Question:
the corresponding xml layout:
'''
<RelativeLayout
android:layout_width="wrap_content"
android:layout_height="wrap_content"
android:id="@+id/buttons_holder"
android:layout_below="@+id/list_holder"
android:layout_alignParentBottom="true">
<ImageButton
android:layout_width="wrap_content"
android:layout_height="match_parent"
android:id="@+id/previous_button"
android:src="@android:drawable/ic_media_previous"
android:layout_alignParentLeft="true"
android:minWidth="150dp"
android:layout_alignParentBottom="false"
android:layout_alignParentRight="false"
android:layout_alignParentTop="false"
android:scaleType="fitEnd" />
<ImageButton
android:layout_width="wrap_content"
android:layout_height="match_parent"
android:id="@+id/forward_button"
android:src="@android:drawable/ic_media_next"
android:layout_alignParentRight="true"
android:minWidth="150dp"
android:scaleType="fitStart"
android:layout_alignWithParentIfMissing="false" />
</RelativeLayout>
'''
I can change button's width just by setting
minWidth = 200dp
maxWidth = 200dp
so the button will occupy fixed space inside my relative layout
but i want to do it the 'right way' - using probably gravity,
How to properly make 2 buttons occupy equal space inside rel layout?
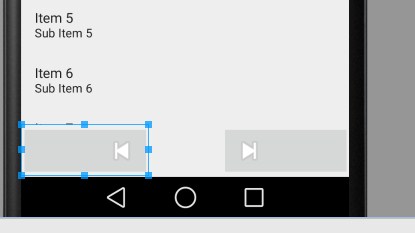
Answer: you can use @Onik's suggestion. If you want to use RelativeLayout only then
1. Place dummy view in center of RelativeLayout
2. Put button1 toLeft of dummy view
3. Put button2 toRight of dummy view
Sample Code:
'''
<RelativeLayout xmlns:android="http://schemas.android.com/apk/res/android"
android:layout_width="match_parent"
android:layout_height="match_parent">
<ImageButton
android:layout_width="match_parent"
android:layout_height="wrap_content"
android:layout_toLeftOf="@+id/dummy" />
<View
android:id="@+id/dummy"
android:layout_width="1dp"
android:layout_height="1dp"
android:layout_centerHorizontal="true" />
<ImageButton
android:layout_width="match_parent"
android:layout_height="wrap_content"
android:layout_toRightOf="@+id/dummy" />
</RelativeLayout>
'''